Question: The powers that be have asked for the input fields on some of our forms to have bold text. The problem is that the naive way of doing this in the style sheet:
'''
input {
font-weight: bold;
}
'''
Using this HTML:
'''
<PHONE>
<input type="text" maxlength="10" size="10" value="<PHONE>"/>
'''
Caused an immediate problem: now of the input boxes are too wide.

I've narrowed it down to the Yahoo reset which tells the input boxes to 'font: inherit' from the parent (the document body). This is the behavior I want -- the input boxes to have the same font as the parent body. But as soon as I specify the font, or use the inherit, the input boxes are too wide again. This is the same in IE and Firefox, so it's probably not a browser compatibility problem.
See it in action: <URL>
How do I specify the font for the input boxes, but have them sized appropriately?
: "Appropriately" <URL>
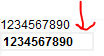
Answer: You cannot, in practice, size input fields reliably unless you use a monospace. Even for monopace fonts, browser have bugs in calculating the field width. The most consistent results are probably achieved if you set the visible width in HTML only, with the the 'size' attribute, and you set the font size and family in CSS, listing down monospace fonts that seem to work OK. E.g.,
input { font: 100% Lucida Console, monospace; }
This would address the problem that on some browsers, e.g. '<input size=10>' results in a field that is about 12 characters wide.
As regards to the requirement that input boxes have the same font as the parent body, well, then you need to use monospace font in the parent too. ☺️ Seriously, although we be able to set the width of an input field using a proportional font, too, things just don't work. Even browsers that support the 'ch' unit (which would the issue for numeric input, if it worked) do that inconsistently and incorrectly, so that setting e.g. 'width: 10ch' does not give correct rendering even for the input <PHONE>.